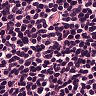
Metastatic tissue present: no